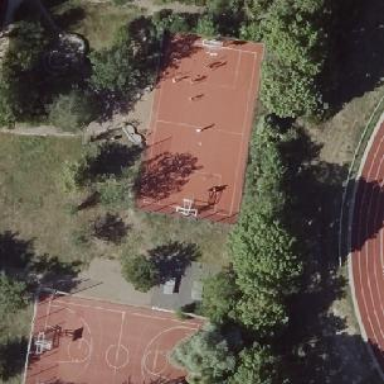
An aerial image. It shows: Handball pitch with tartan surface for leisure land activities.